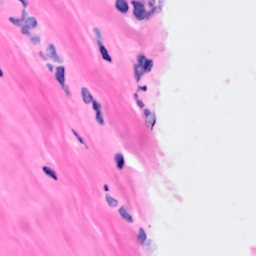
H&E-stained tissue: Breast